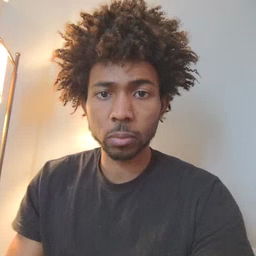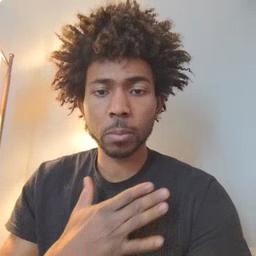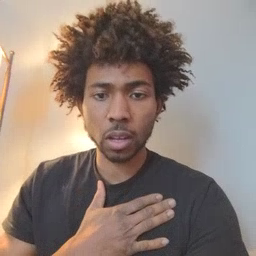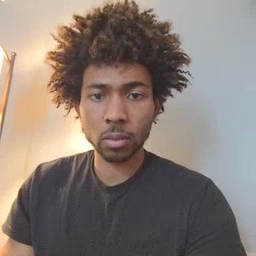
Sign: minemy